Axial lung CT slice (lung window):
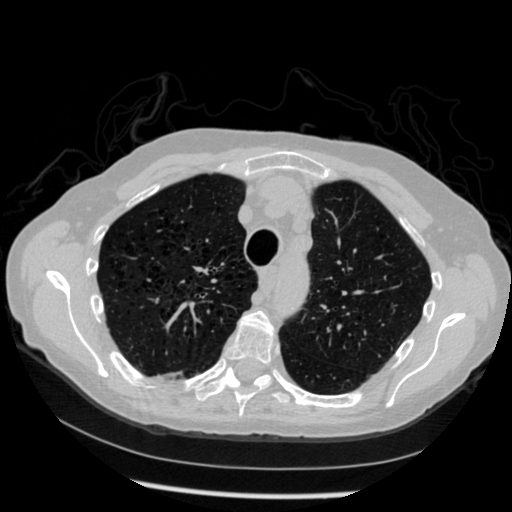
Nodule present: no